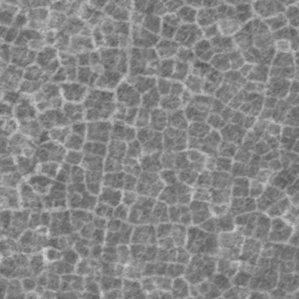
Label: frost